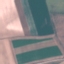
Land use / land cover class: AnnualCrop